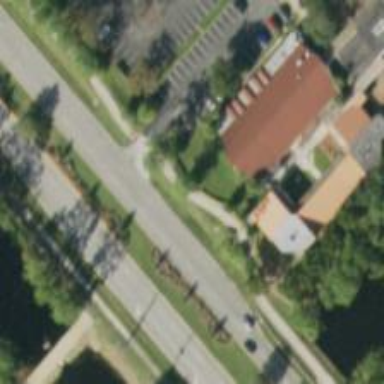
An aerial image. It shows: Asphalt path with uncontrolled crossing.